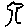
Label: tree